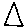
Label: triangle